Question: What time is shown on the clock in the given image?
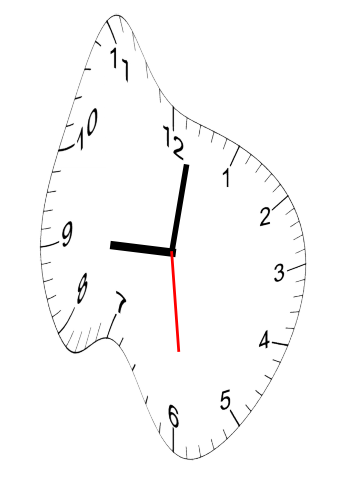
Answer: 09:01:29